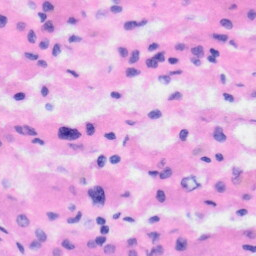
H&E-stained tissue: Liver